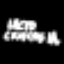
Label: frog